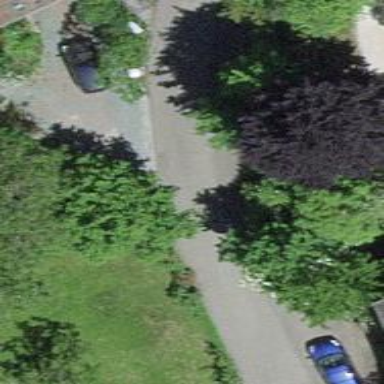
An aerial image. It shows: Residential road.